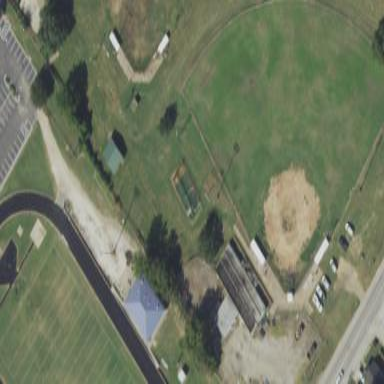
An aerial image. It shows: Baseball pitch for leisure land activities.